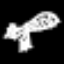
Label: airplane